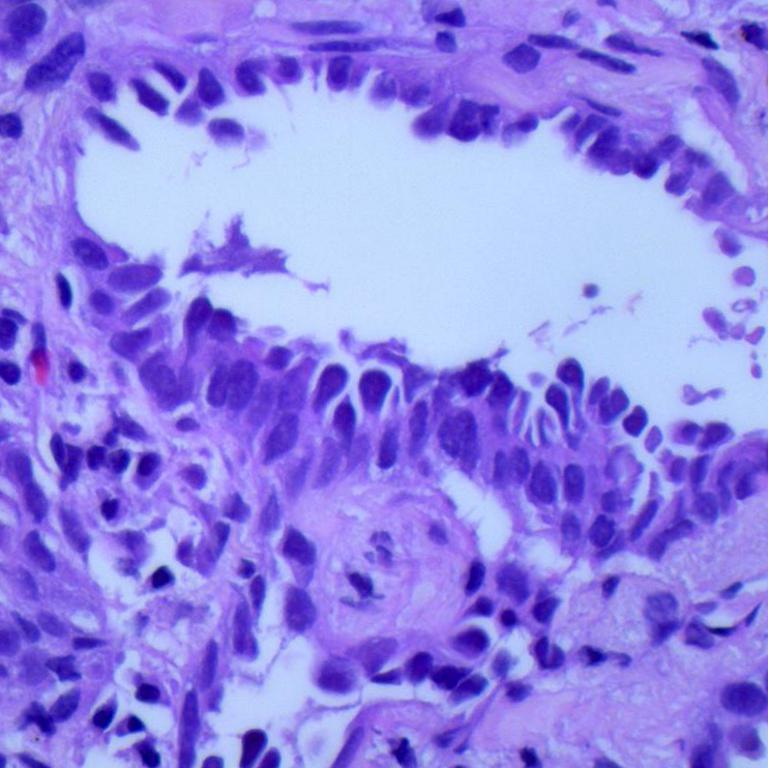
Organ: lung
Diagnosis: adenocarcinomas